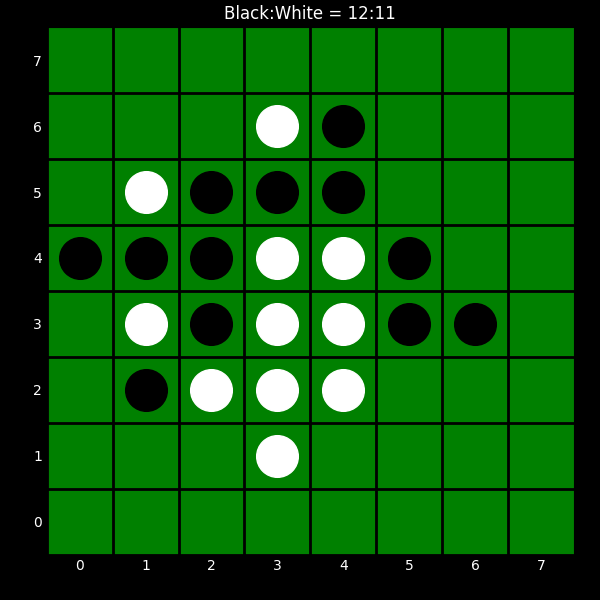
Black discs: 12
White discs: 11